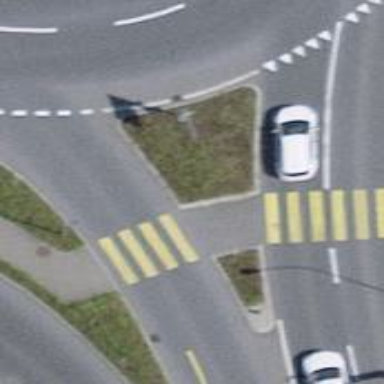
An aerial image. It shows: Uncontrolled zebra crossing with zebra markings.